Question: There are some blocks in the picture. You are required to piece them together into a rectangle. Please return the perimeter of the rectangle.
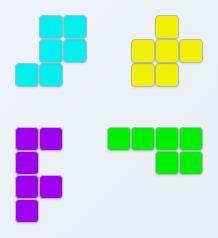
Answer: 20